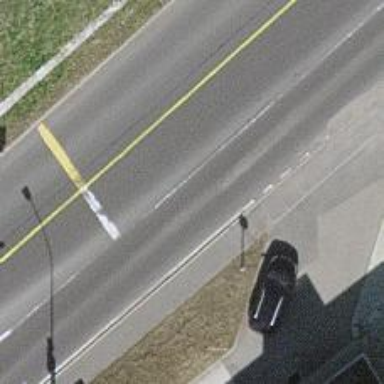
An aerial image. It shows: Primary highway with designated cycle lane.